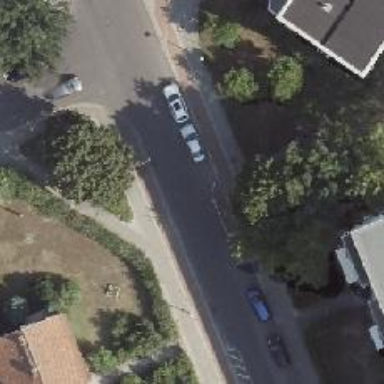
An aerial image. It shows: Residential road with asphalt surface. It includes cycle track.